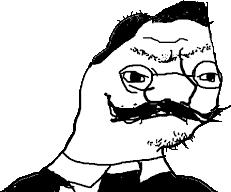
Label: 5_Grug